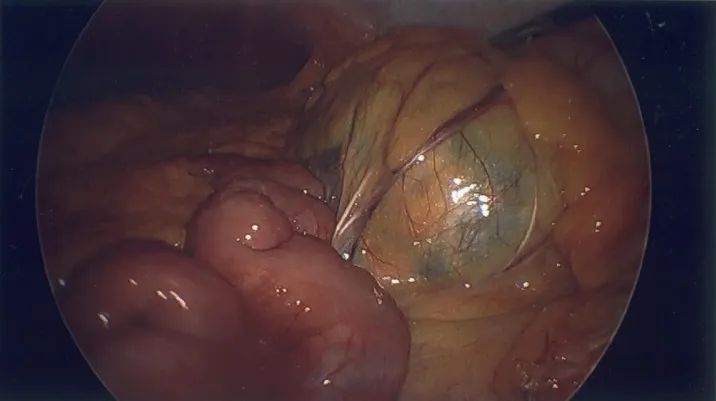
Laparoscopic view of mass prior to excision.
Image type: endoscopy (gi_endoscopy)